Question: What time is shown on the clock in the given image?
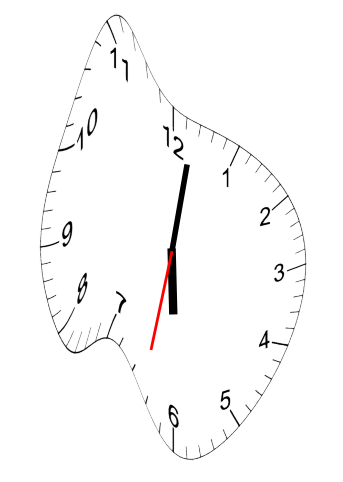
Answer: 06:01:32